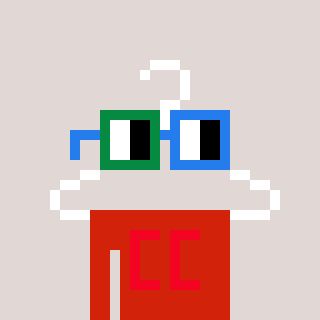
a pixel art character with square green and blue glasses, a hanger-shaped head and a red-colored body on a warm background